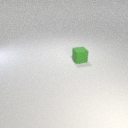
small green rubber cube